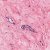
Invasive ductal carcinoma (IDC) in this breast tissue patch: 0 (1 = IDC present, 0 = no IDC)